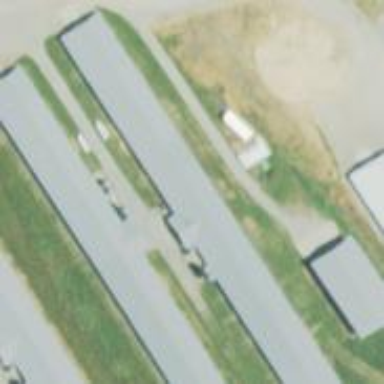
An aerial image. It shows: Farm auxiliary building.